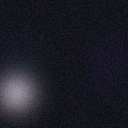
Screen state: off